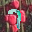
Label: 7